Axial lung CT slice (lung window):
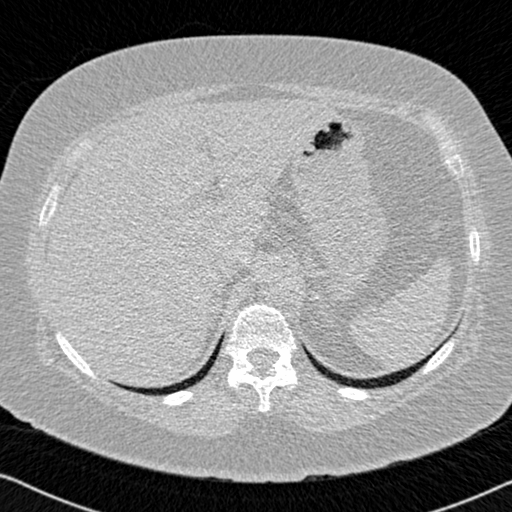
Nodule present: no